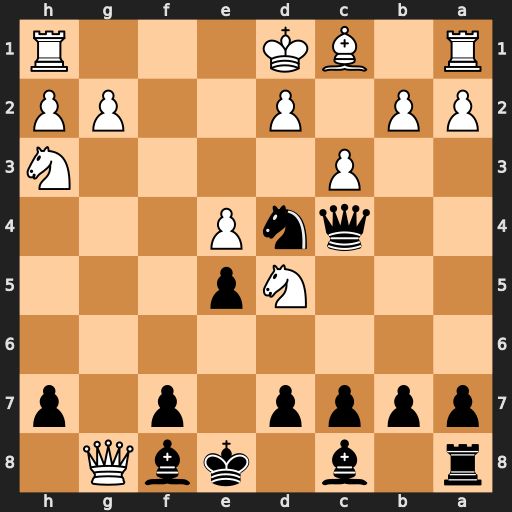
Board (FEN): r1b1kbQ1/pppp1p1p/8/3Np3/2qnP3/2P4N/PP1P2PP/R1BK3R
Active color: b
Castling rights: q
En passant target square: -
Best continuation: Qe2#